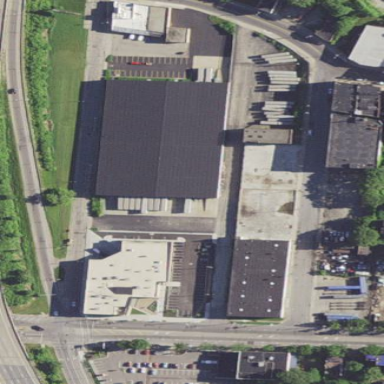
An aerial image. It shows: Warehouse building.